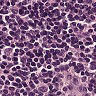
Metastatic tissue present: no